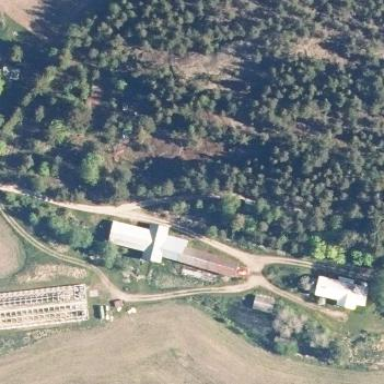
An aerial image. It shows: Farmyard area.